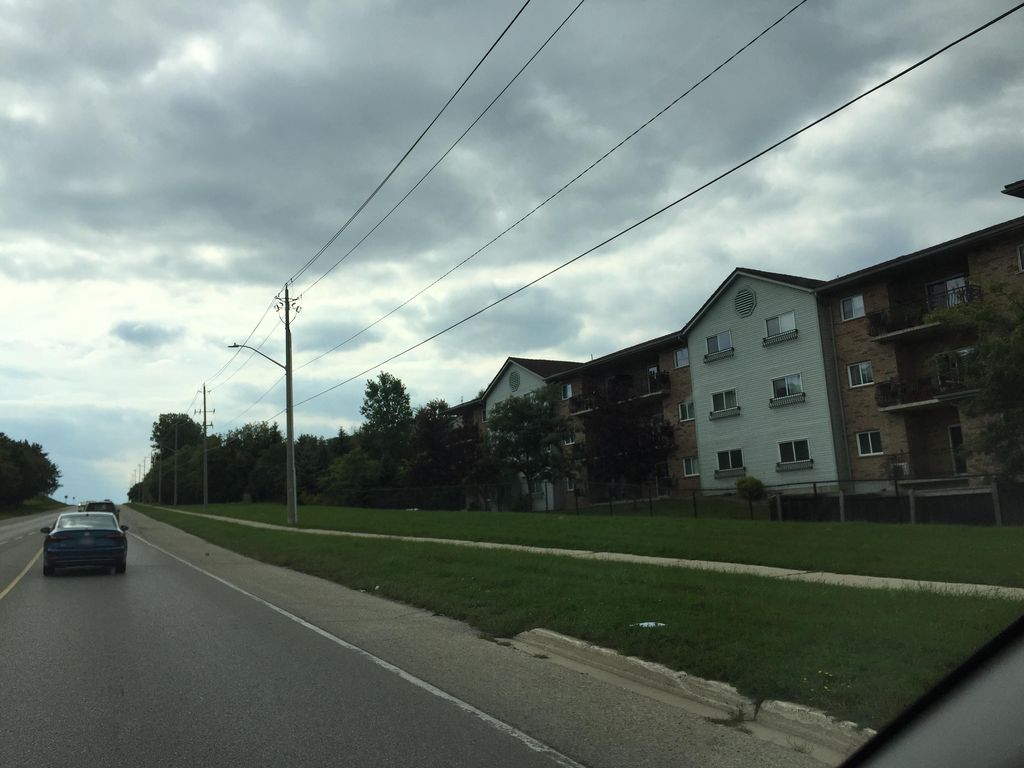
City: kitchener-waterloo